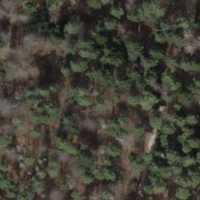
EUNIS habitat code: 43
Species observed at this site:
Cephalanthera longifolia